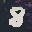
Label: 8